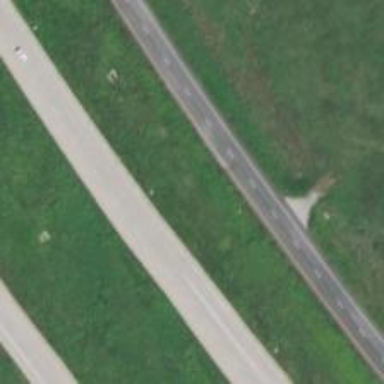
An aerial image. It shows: Tertiary road with frontage road.